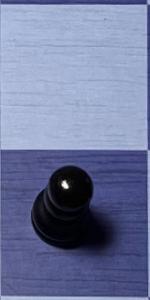
Label: Pawn_Black